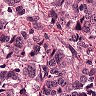
Metastatic tissue present: yes